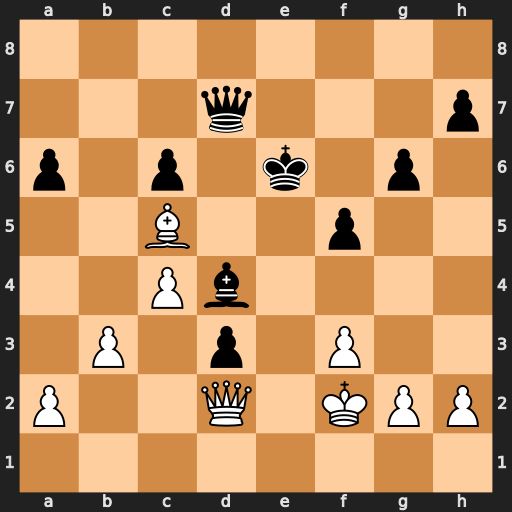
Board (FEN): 8/3q3p/p1p1k1p1/2B2p2/2Pb4/1P1p1P2/P2Q1KPP/8
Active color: w
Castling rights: -
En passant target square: -
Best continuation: Bxd4 Qxd4+ Qe3+